Question: I would like to know how I can calculate 'P >= -0.0001'. I am novice in both Mathematics, Statistics and R.
I am currently modelling some Spread Data in R. I have been able to model the data to a specific distribution (in the case of the below example this is Hyperbolic) and perform a likelihood ratio test to confirm the viability of using the specified distribution.
In my head, once I have obtained the distribution, I am now, more reliably, able to calculate my probabilities as I understand the area underneath the curve more accurately?
I had assumed that I would be able to conduct a similar test to the t-statistic once the distribution was matched however I can't figure out how to do this.
I have seen the 'pnorm(x)' functions and also seen 'phyper' however can't figure out how to simply calculate 'P >= -0.0001'.
Below is my code, your help would be hugely appreciated;
'#
library (ghyp)
library (timeSeries)
'''
# Coverting to Time Series
E <- timeSeries(A[,"Spread"])
# Fitting
ef <- (density(E))
ghdfit <- fit.ghypuv(E,symmetric = FALSE, control = list(maxit = 1000))
hypfit <- fit.hypuv(E,symmetric = FALSE, control = list(maxit = 1000))
nigfit <- fit.NIGuv(E,symmetric = FALSE, control = list(maxit = 1000))
# Density
ghddens <- dghyp(ef$x, ghdfit)
hypdens <- dghyp(ef$x, hypfit)
nigdens <- dghyp(ef$x, nigfit)
nordens <- dnorm(ef$x, mean = mean(E),sd = sd(c(E[,1])))
col.def <- c("black","red","green","orange")
plot(ef, xlab = " Spread ", ylab = expression(f(x)),ylim = c(0,50), main ='CABLE - 3 Day Comparison across 28 Years')
lines(ef$x, ghddens, col = "red")
lines(ef$x, hypdens, col = "blue")
lines(ef$x, nigdens, col = "green")
lines(ef$x, nordens, col = "orange")
legend("topleft", legend = c("Empirical","GHD","HYP","NIG","NORM"), col = col.def, lty = 1)
# QQ Plot
qqghyp(ghdfit, line = TRUE, ghyp.col = "red", plot.legend = FALSE, gaussian = FALSE, main = " ", cex = 0.8)
qqghyp(hypfit, add = TRUE, ghyp.pch = 2, ghyp.col = "green", gaussian = FALSE, line = FALSE, cex = 0.8)
qqghyp(nigfit,add = TRUE, ghyp.pch = 3, ghyp.col = "orange", gaussian = FALSE, line = FALSE, cex = 0.8)
legend("topleft", legend = c("GHD","HYP","NIG"), col = col.def[-c(1,5)], pch = 1:3)
# Diagnostic
options(scipen=999)
AIC <- stepAIC.ghyp(E, dist = c("ghyp","hyp","NIG"), symmetric = FALSE, control = list(maxit=1000))
LRghdnig <- lik.ratio.test(ghdfit,nigfit)
LRghdhyp <- lik.ratio.test(ghdfit,hypfit)
'''
LRghdhyp $statistic L 0.<PHONE>
$p.value 1 <PHONE>
$df 1 1
$H0 1 FALSE
So, I know the correct distribution and how to fit it. How do I go about determining the probability of '> - 0.0001' occurs?

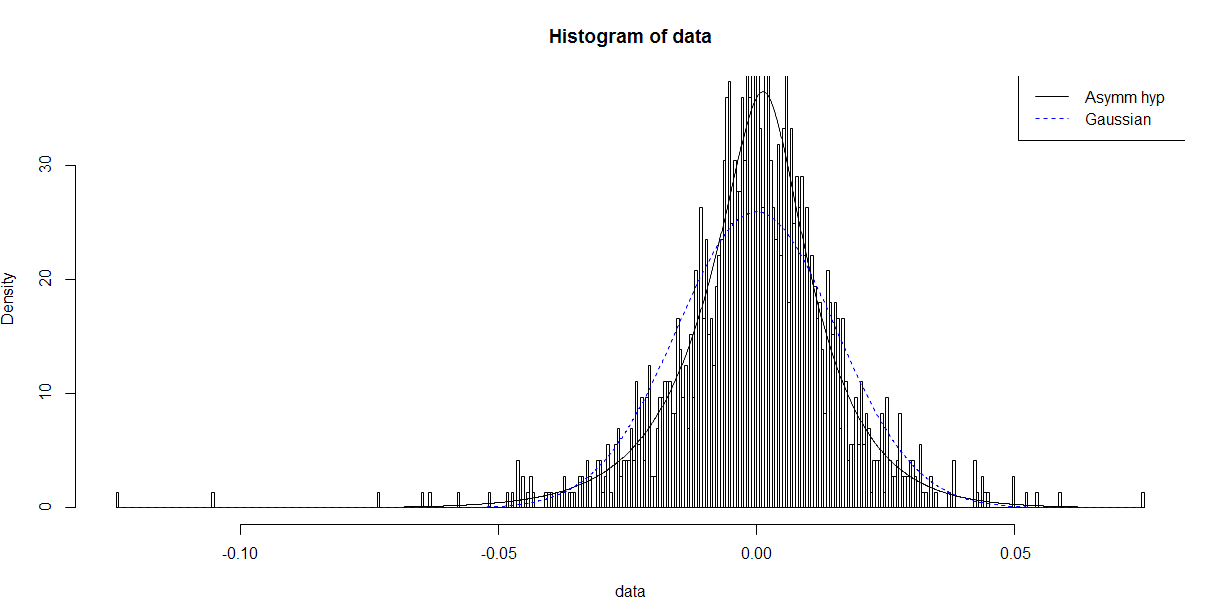
Answer: Answer is posted <URL> and involves the 'pghyp' function
@fg nu